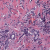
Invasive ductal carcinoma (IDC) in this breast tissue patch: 1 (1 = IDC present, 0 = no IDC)